Interaction volume radius: 5 \u00c5
Interaction volume height: 30 \u00c5
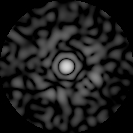
Disorder parameter: 0.8511